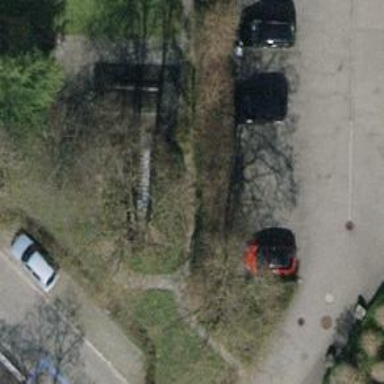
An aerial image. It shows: Urban tree adds touch of nature to the surroundings.